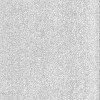
Atmospheric dust classification: dusty